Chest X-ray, AP view. Patient: 21 years old, sex M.
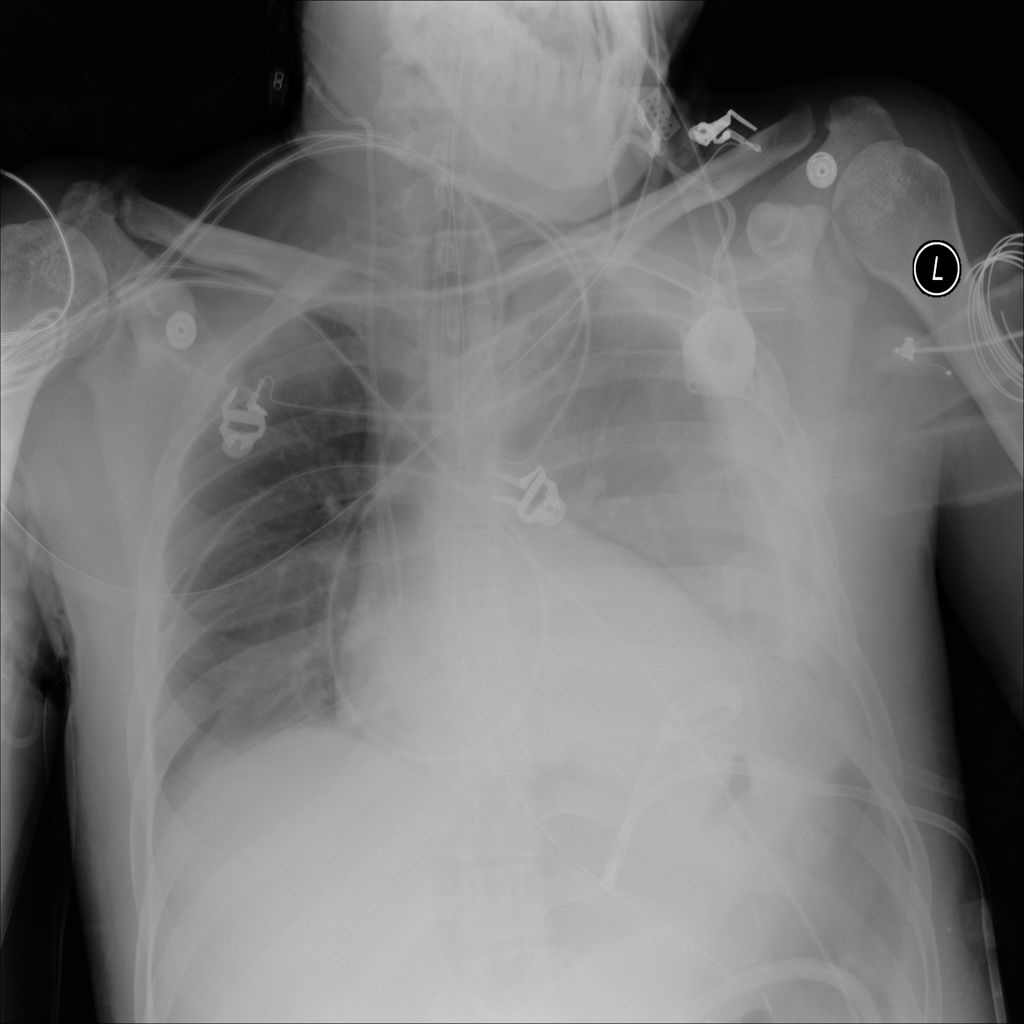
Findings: Effusion